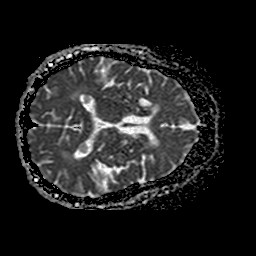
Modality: ADC
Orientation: axial
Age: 80
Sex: female
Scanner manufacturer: philips
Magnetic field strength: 1.5 T
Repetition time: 3.639 s
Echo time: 0.09255 s